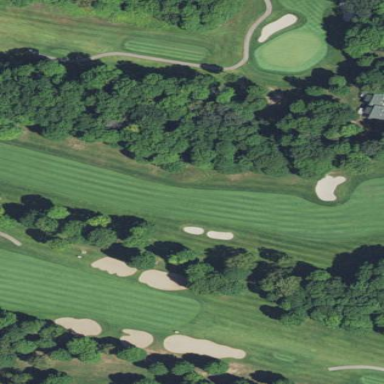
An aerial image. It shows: Grassy area designated as golf fairway.